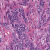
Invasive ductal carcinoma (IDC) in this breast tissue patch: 1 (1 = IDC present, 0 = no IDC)